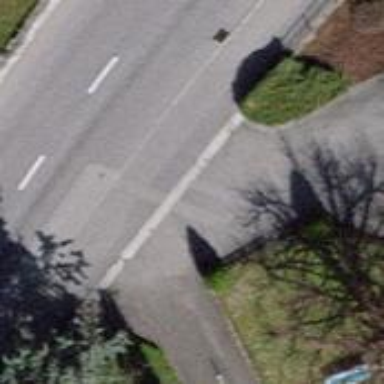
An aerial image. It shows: Road serving as parking aisle.